Current action and preconditions to check: trajectory_clear

Your task: For each precondition in the list above, predict whether it will hold at this action.

Consider the current scene as observed from the mobile robot's camera, and analyze the predicted future states of all dynamic agents (e.g., people, animals, vehicles, or any moving entities) within the NEXT SECOND.

IMPORTANT: Only answer "very likely" if you are absolutely certain—based on strong, clear evidence—that a dynamic agent will violate the precondition in the predicted future state. Do NOT answer "very likely" for unlikely, ambiguous, or low-probability risks.

Ask yourself for each precondition: Is there a high probability, with clear and convincing evidence, that the predicted future states of any dynamic agent will interfere with the predicted future state of the currently executing action within the NEXT SECOND, causing that precondition to fail?

Assess the risk level based on these predictions. Use "likely" or "very likely" if motions create a clear risk of interference.

Use "neutral" or "improbable" if agents are nearby but their predicted paths are clearly diverging or non-conflicting.

Failure Risk Categories: "very improbable", "improbable", "neutral", "likely", "very likely"

Answer Format: Output ONLY the probability_of_failure value from these categories: "very improbable", "improbable", "neutral", "likely", "very likely"

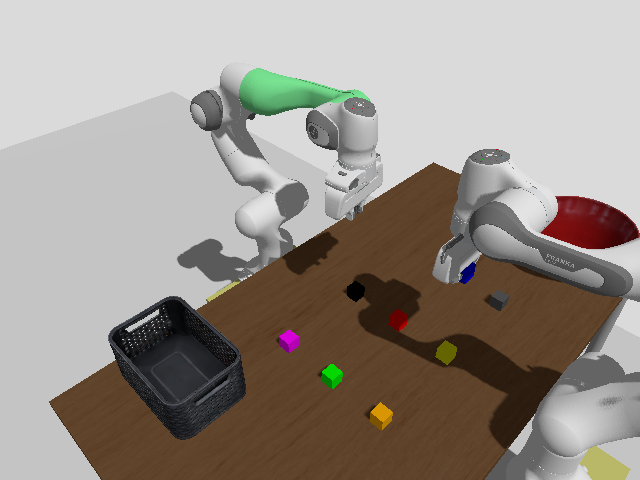

Answer: improbable